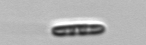
Label: pennate